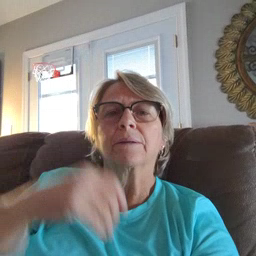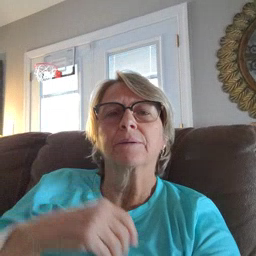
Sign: giraffe